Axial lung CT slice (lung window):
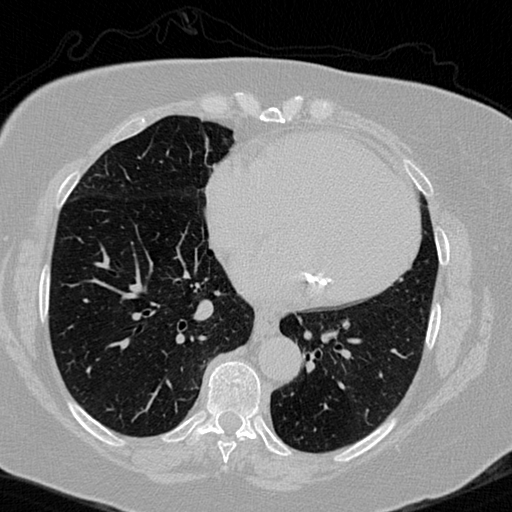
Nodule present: no